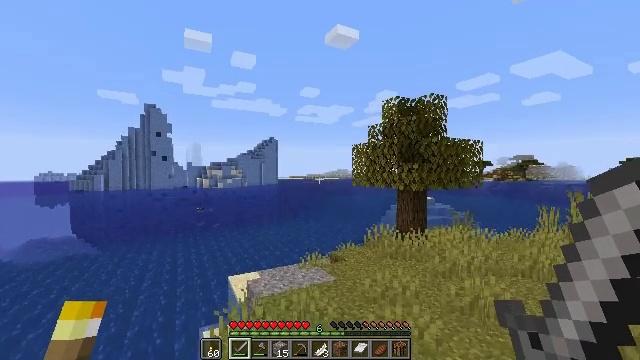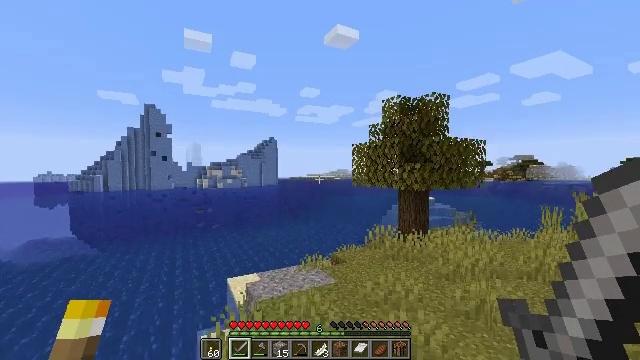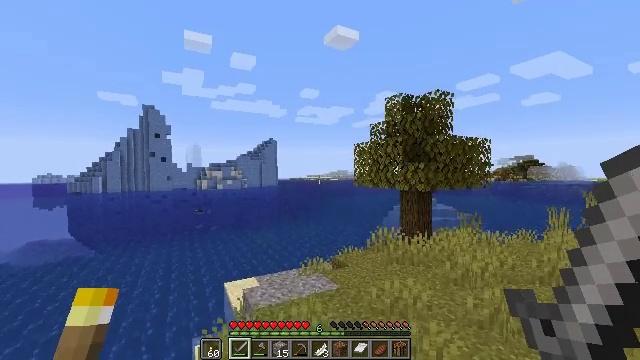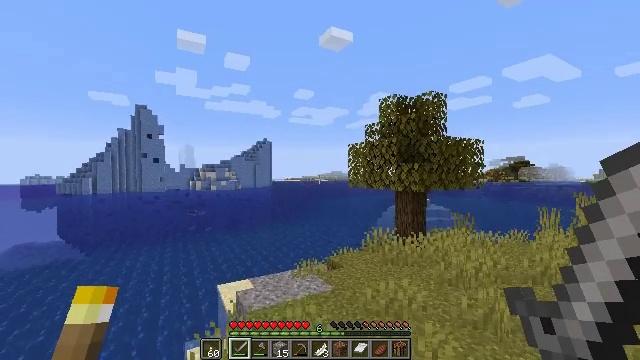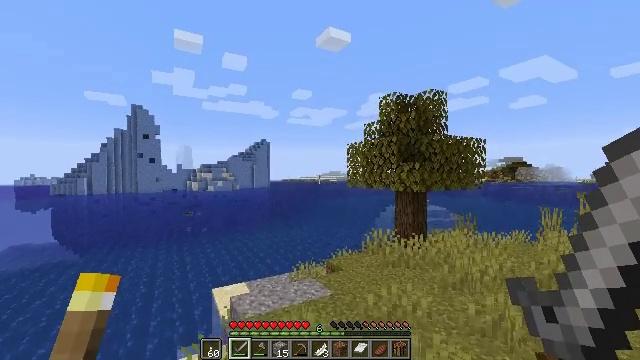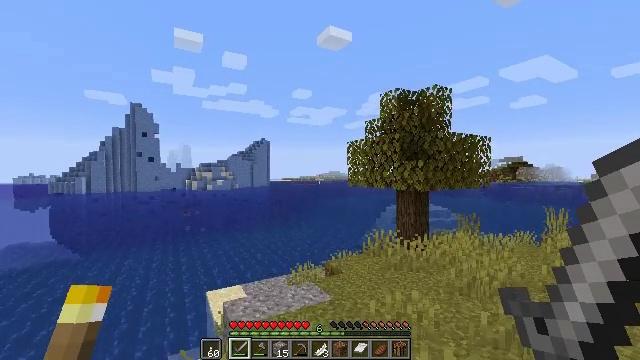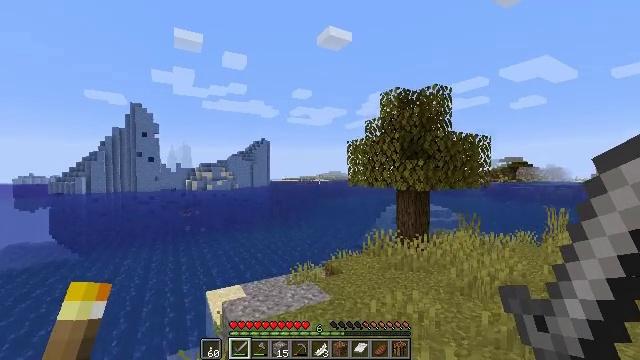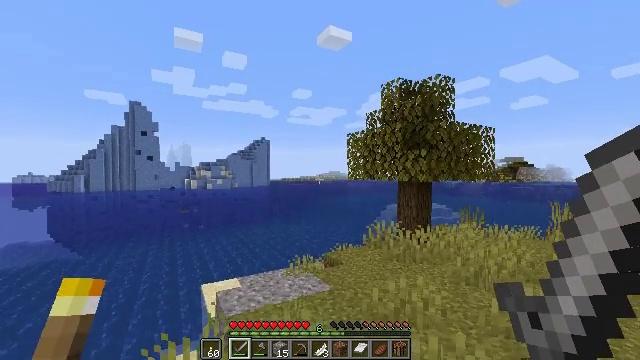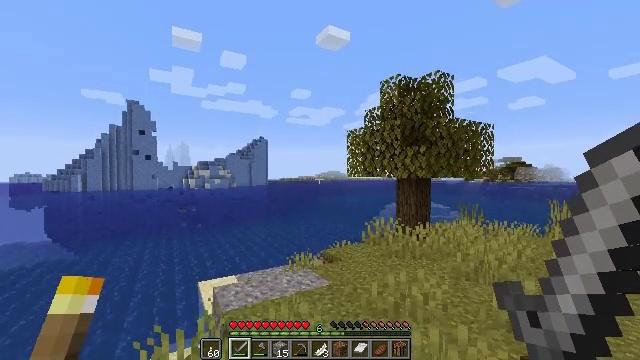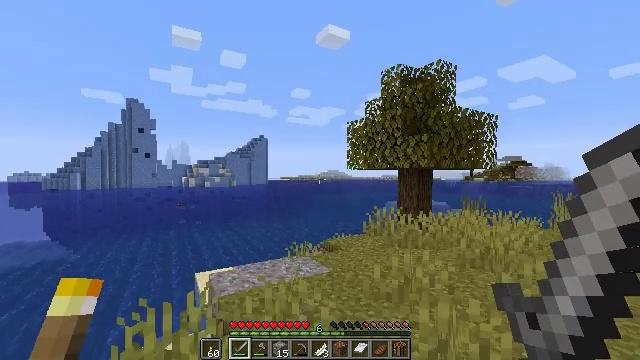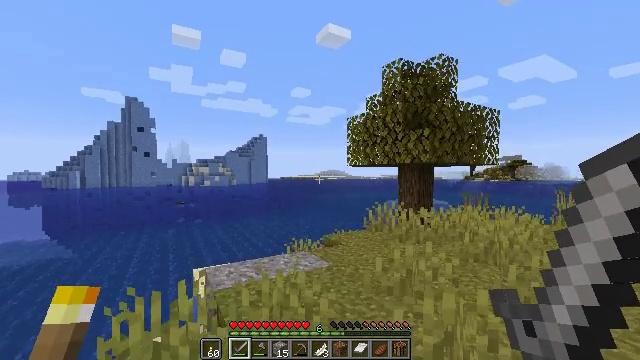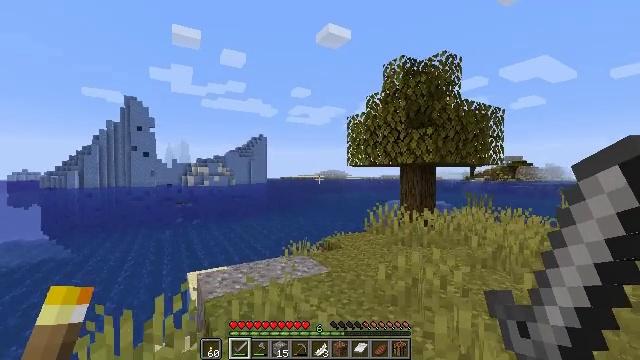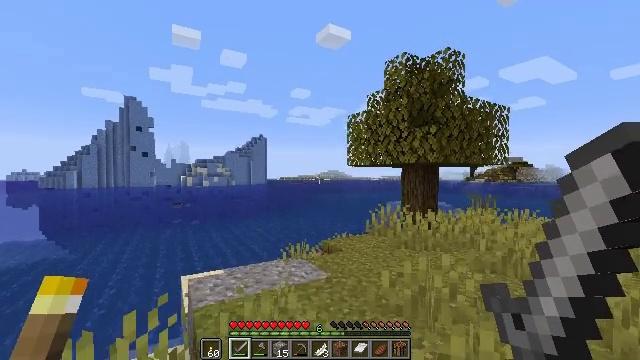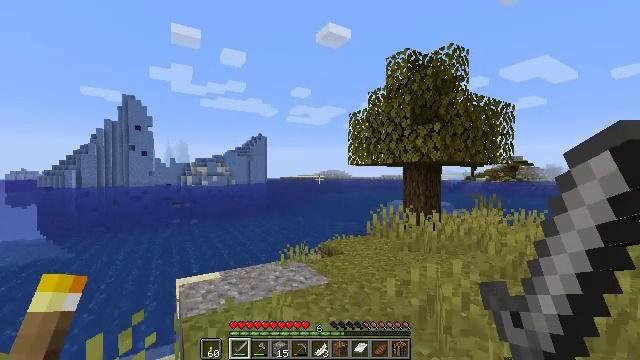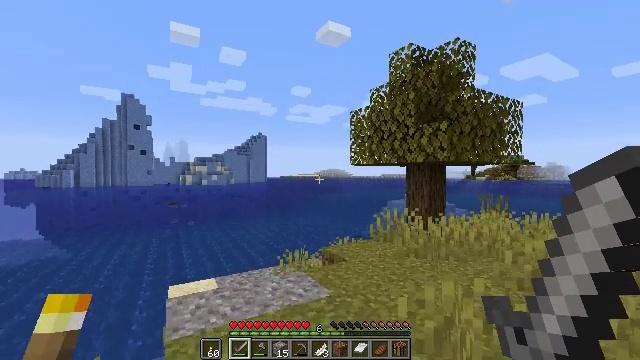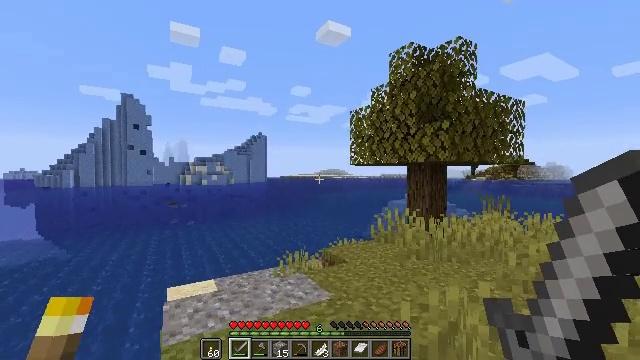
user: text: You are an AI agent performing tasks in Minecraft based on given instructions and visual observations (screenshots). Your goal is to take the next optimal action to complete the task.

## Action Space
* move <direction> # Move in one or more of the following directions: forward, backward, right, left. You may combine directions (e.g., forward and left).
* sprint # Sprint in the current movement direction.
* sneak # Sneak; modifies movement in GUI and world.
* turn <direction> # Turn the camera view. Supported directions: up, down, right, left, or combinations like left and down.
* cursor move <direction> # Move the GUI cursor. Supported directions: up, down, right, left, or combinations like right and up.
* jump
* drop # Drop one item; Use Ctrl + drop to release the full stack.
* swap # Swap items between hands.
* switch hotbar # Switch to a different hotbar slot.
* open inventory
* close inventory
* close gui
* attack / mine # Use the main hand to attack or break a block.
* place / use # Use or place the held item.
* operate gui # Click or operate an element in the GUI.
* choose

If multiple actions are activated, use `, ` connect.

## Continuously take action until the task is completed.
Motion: motion action
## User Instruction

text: Gather packed ice blocks.
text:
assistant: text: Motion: move forward
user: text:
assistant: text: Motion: move forward
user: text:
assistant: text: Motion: move forward, turn right
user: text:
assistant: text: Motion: move forward
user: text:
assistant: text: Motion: move forward
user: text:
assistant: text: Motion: move forward
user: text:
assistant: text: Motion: move forward
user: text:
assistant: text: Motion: move forward
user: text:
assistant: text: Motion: move forward
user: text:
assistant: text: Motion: move forward
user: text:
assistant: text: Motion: move forward
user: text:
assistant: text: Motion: move forward
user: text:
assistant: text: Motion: move forward
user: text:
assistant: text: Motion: move forward
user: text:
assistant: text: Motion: move forward
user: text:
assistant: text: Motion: move forward
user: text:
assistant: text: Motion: move forward
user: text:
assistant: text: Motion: move forward
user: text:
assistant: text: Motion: move forward
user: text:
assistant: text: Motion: move forward
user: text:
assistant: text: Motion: no_op
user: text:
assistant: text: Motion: no_op
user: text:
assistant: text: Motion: no_op
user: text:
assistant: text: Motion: turn right
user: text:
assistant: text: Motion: turn right
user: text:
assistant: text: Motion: turn right
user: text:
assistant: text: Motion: turn right and up
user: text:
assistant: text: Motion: turn right
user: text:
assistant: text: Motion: no_op
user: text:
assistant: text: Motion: no_op